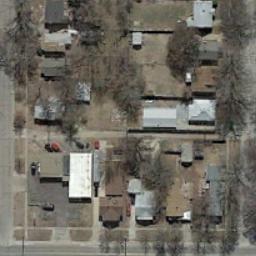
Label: medium_residential